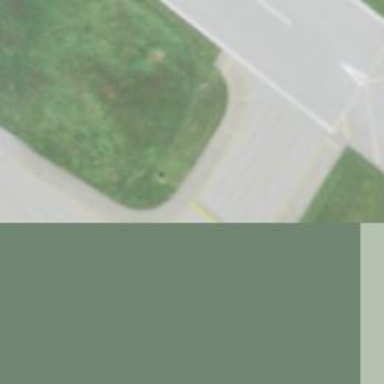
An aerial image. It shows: View of taxiway at the airport.